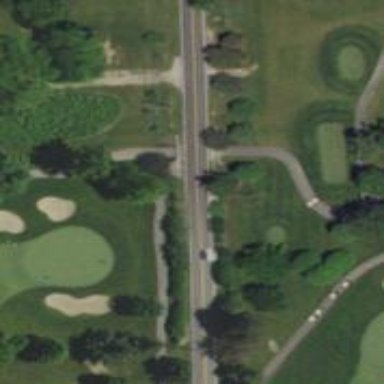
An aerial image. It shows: Path used for both walking and golf.